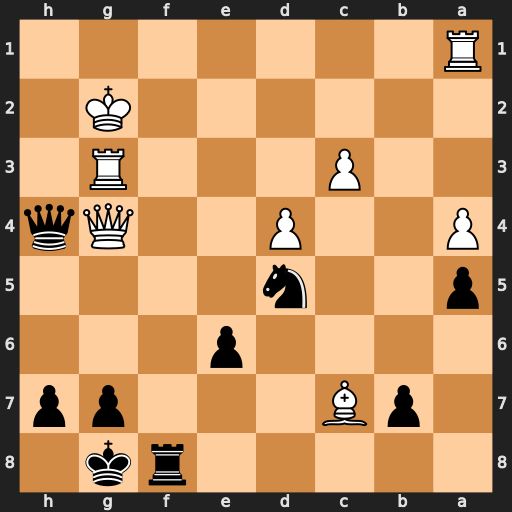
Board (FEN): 5rk1/1pB3pp/4p3/p2n4/P2P2Qq/2P3R1/6K1/R7
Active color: b
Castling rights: -
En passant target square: -
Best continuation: Ne3+ Rxe3 Qxg4+